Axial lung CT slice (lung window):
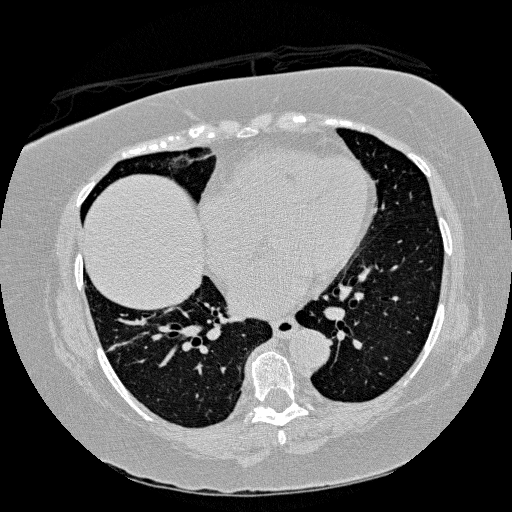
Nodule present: no